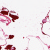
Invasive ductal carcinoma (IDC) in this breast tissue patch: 0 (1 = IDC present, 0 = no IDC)